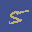
Label: 5